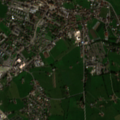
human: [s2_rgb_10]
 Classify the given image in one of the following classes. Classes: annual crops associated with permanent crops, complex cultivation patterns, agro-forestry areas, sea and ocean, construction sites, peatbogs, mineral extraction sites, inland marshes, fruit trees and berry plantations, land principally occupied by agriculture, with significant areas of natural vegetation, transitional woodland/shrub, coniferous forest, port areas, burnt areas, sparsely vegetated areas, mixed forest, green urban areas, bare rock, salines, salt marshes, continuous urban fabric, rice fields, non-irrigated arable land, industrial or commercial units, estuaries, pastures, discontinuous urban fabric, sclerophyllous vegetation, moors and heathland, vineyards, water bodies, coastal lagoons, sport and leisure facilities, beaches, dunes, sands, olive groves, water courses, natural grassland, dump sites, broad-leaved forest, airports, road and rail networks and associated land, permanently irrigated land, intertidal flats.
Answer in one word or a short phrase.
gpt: discontinuous urban fabric, pastures, complex cultivation patterns